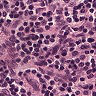
Metastatic tissue present: no